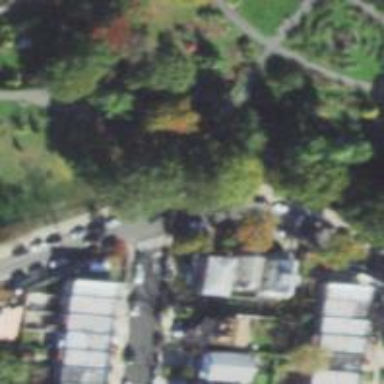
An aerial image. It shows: Residential road.